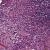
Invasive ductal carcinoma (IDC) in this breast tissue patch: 0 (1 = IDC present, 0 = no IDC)